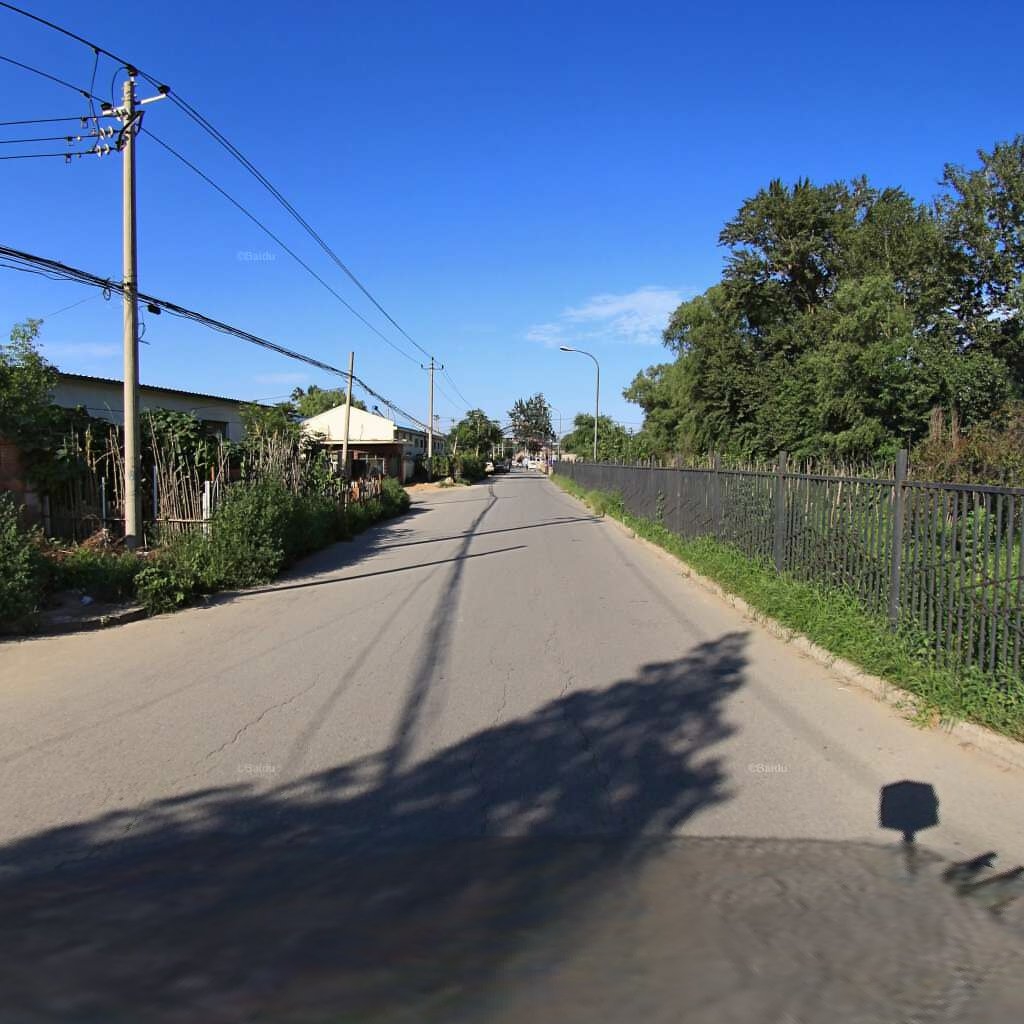
Region: Haidian
Road damage annotations: longitudinal crack, longitudinal crack, longitudinal crack